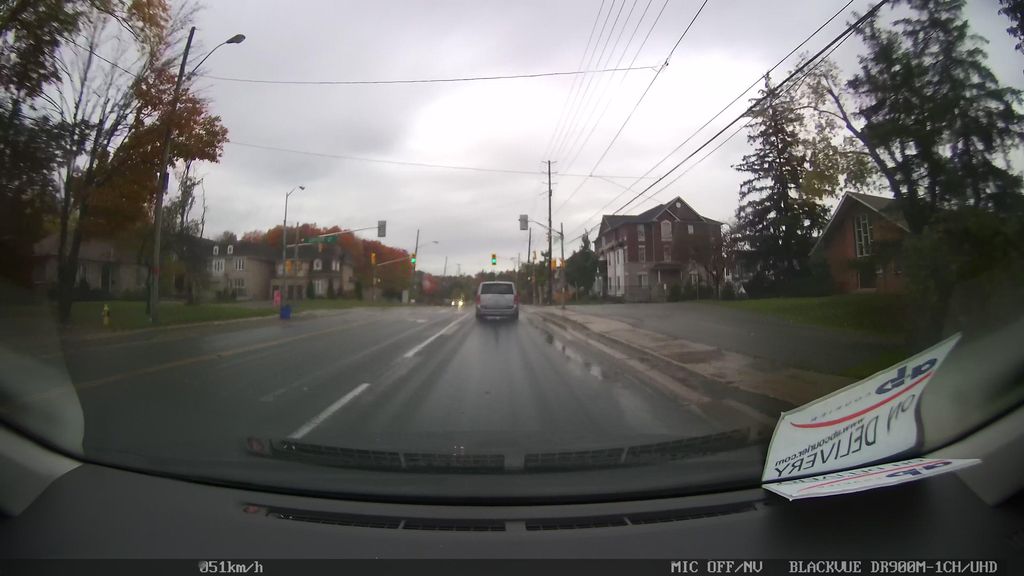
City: toronto